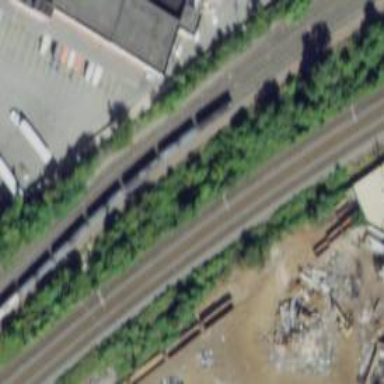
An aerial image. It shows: Railway track.